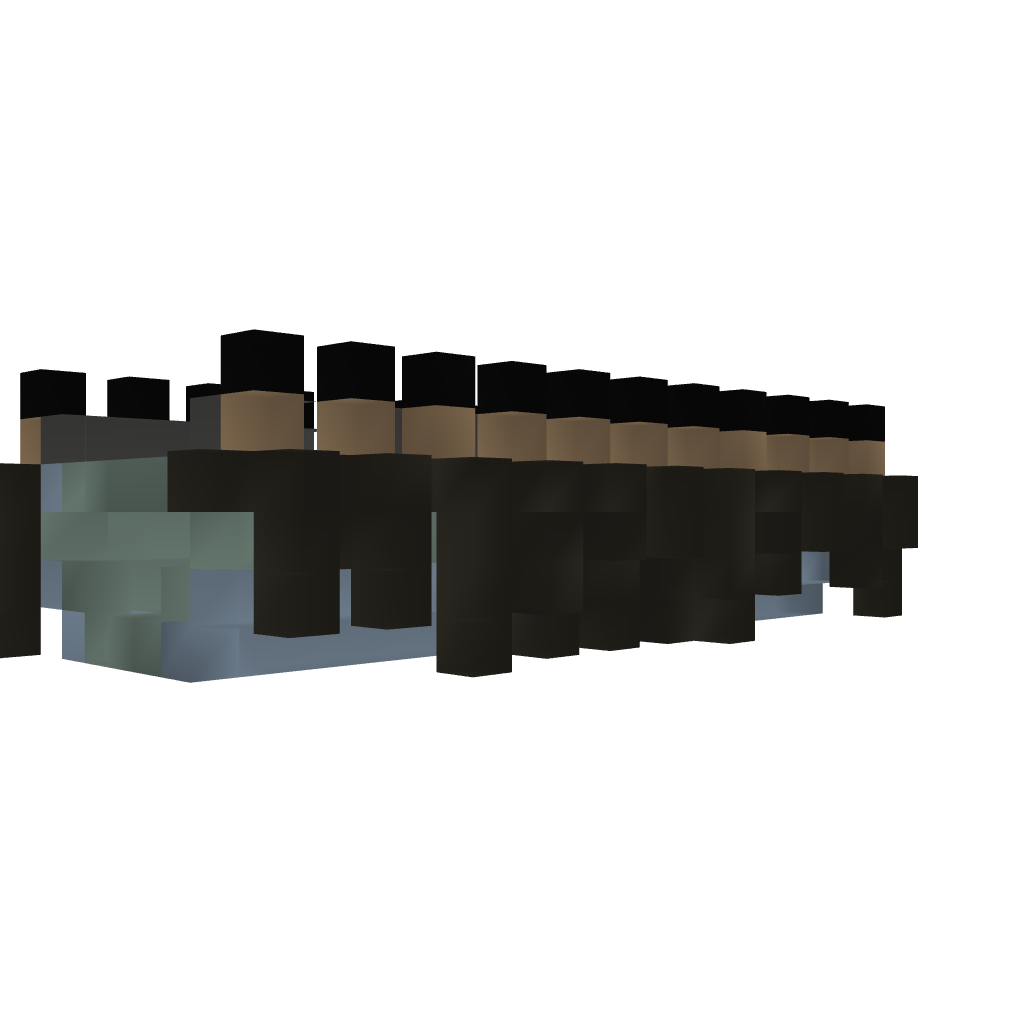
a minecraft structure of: Ancient Skyway Modified with sewer(Straight)